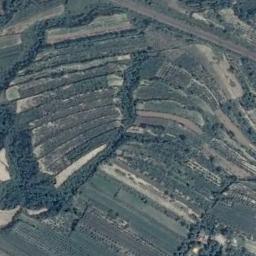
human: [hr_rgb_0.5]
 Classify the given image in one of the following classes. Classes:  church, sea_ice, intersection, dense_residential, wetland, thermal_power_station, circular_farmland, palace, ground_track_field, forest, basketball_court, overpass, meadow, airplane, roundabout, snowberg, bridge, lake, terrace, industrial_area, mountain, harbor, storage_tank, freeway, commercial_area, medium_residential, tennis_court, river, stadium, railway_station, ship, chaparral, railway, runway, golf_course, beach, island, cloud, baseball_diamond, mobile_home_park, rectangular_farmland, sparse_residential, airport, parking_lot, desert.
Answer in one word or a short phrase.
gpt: terrace